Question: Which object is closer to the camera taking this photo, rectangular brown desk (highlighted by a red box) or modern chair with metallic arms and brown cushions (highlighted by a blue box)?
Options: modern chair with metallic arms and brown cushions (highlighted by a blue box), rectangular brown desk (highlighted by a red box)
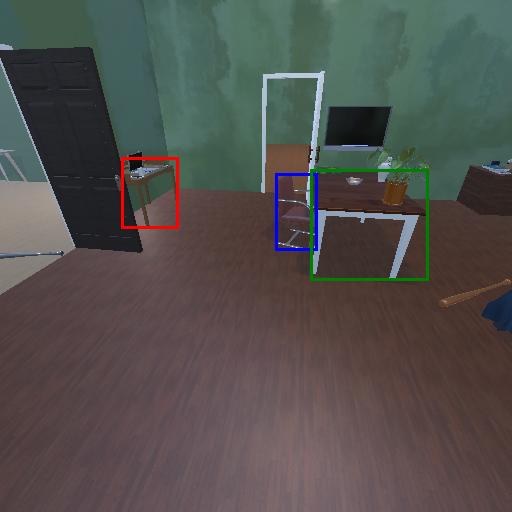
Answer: modern chair with metallic arms and brown cushions (highlighted by a blue box)